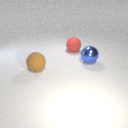
large red rubber sphere behind large blue metal sphere